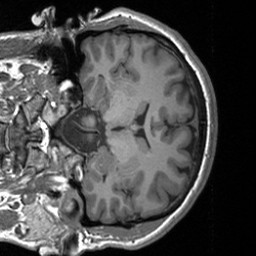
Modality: T1w
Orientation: coronal
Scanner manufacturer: siemens
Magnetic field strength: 3 T
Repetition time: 1.9 s
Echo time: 0.00226 s